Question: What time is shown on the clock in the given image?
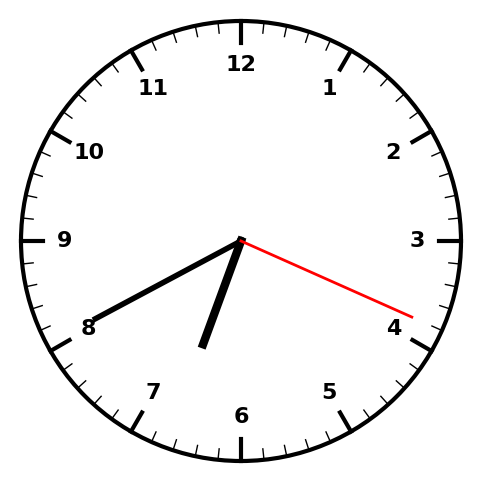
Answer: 06:40:19